Current action and preconditions to check: path_clear

Your task: For each precondition in the list above, predict whether it will hold at this action.

Consider the current scene as observed from the mobile robot's camera, and analyze the predicted future states of all dynamic agents (e.g., people, animals, vehicles, or any moving entities) within the NEXT SECOND.

IMPORTANT: Only answer "very likely" if you are absolutely certain—based on strong, clear evidence—that a dynamic agent will violate the precondition in the predicted future state. Do NOT answer "very likely" for unlikely, ambiguous, or low-probability risks.

Ask yourself for each precondition: Is there a high probability, with clear and convincing evidence, that the predicted future states of any dynamic agent will interfere with the predicted future state of the currently executing action within the NEXT SECOND, causing that precondition to fail?

Assess the risk level based on these predictions. Use "likely" or "very likely" if motions create a clear risk of interference.

Use "neutral" or "improbable" if agents are nearby but their predicted paths are clearly diverging or non-conflicting.

Failure Risk Categories: "very improbable", "improbable", "neutral", "likely", "very likely"

Answer Format: Output ONLY the probability_of_failure value from these categories: "very improbable", "improbable", "neutral", "likely", "very likely"

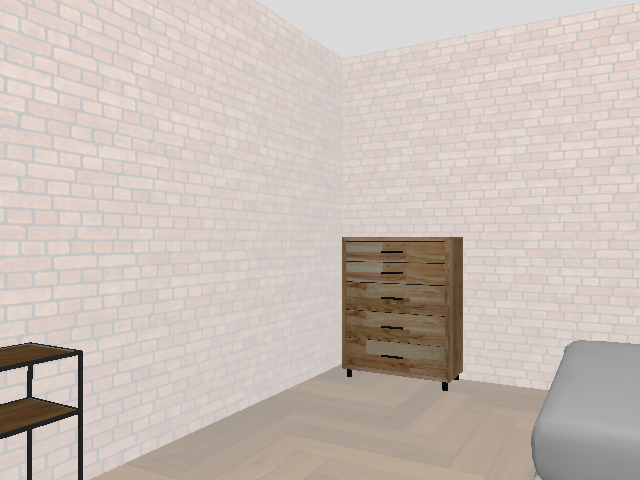

Answer: very improbable